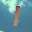
Label: 1